Interaction volume radius: 5 \u00c5
Interaction volume height: 10 \u00c5
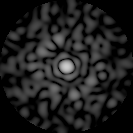
Disorder parameter: 0.8214